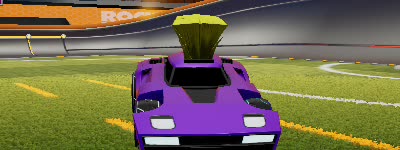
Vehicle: breakout